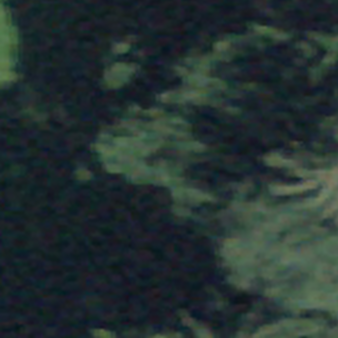
Label: other